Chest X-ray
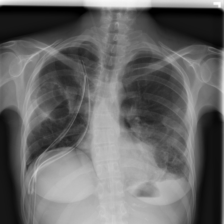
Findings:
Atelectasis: negative
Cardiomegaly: negative
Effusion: negative
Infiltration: positive
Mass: negative
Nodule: negative
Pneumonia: negative
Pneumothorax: negative
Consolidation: negative
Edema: negative
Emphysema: negative
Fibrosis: negative
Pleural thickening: negative
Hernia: negative